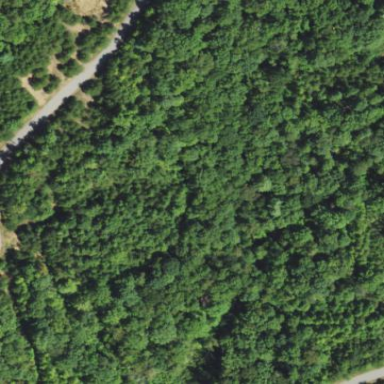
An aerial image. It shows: Mixed woodland area with variety of leaf types and cycles.